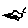
Label: car